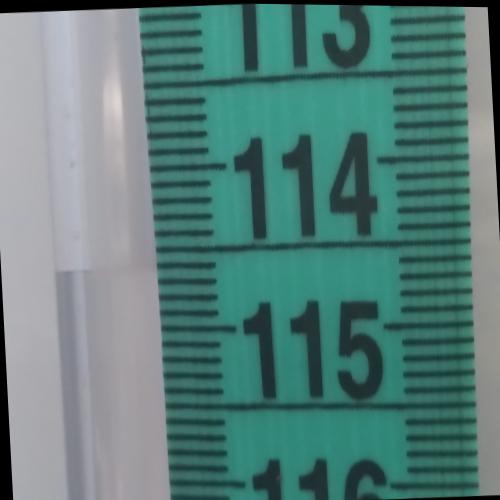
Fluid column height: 114.6 cm